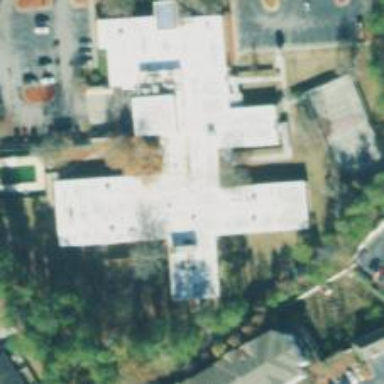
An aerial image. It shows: Healthcare facility identified as hospital.